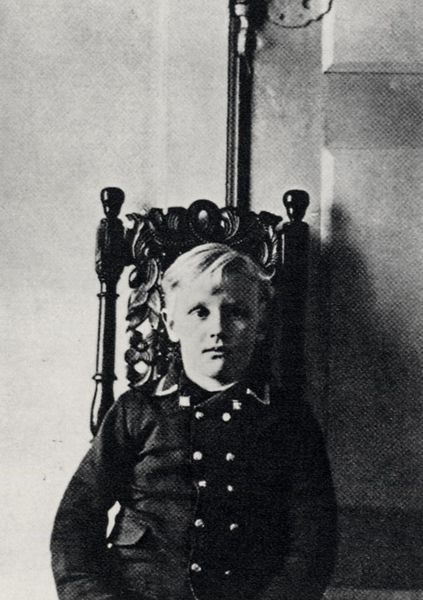
Titel: Hans, der Sohn Strindbergs, in Brevik
Künstler: August Strindberg
Standort: Stockholm
Institution: Kunglia Bibliothek
Schlagwörter: dunkel, schatten, weiß, gelb, sitzen, haar, holz, licht, mund, nase, schwarz, stuhl, tür, blick, blond, hemd, jacke, jung, wand, augen, falten, gesicht, kragen, portrait, porträt, haare, halbfigur, mantel, kind, brustbild, frontal, ohren, scheitel, lehne, inszenierung, seemann, thron, steif, ernst, bouton, manteau, gerade, starr, stuhllehne, junge, knöpfe, oberkörper, foto, fotografie, knabe, linie, schwarz weiss, blanc, noir, uniform, matrose, tasche, schnitzerei, photo, knauf, leder, chaise, chambre, fotographie, bois, blonde, geschnitzt, rohr, kassette, bursche, boutons, king, enfant, fils, maritim, photographie, mur, garcon, jeune, veste, noire, beau, 19. jahrhundert, zweireihiger blazer, gescnitzt, en bois, dedans